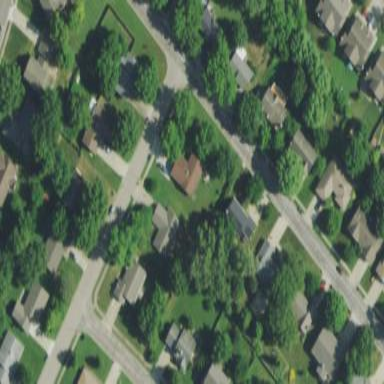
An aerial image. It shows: Residential area consisting of single-family homes.